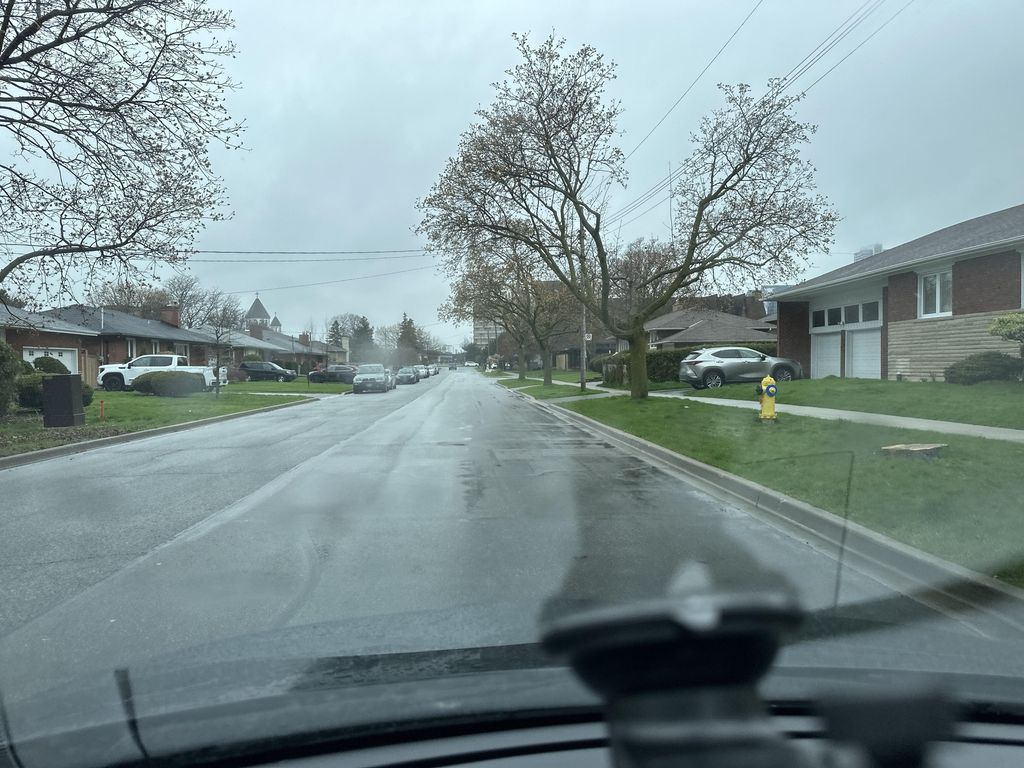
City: toronto